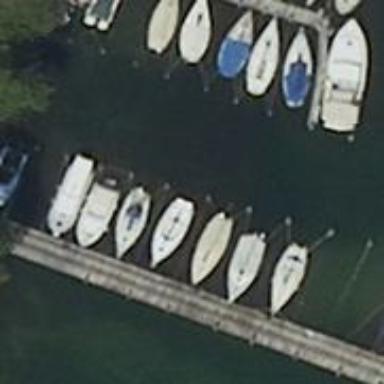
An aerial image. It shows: Marina on leisure land.